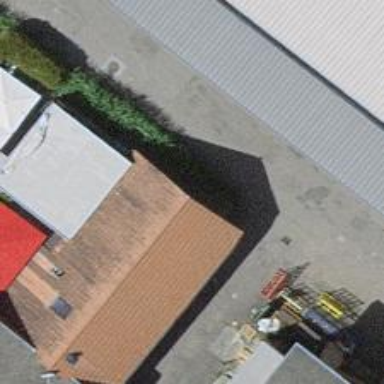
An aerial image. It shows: Restaurant.